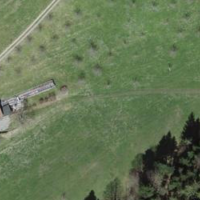
EUNIS habitat code: 52
Species observed at this site:
Prunella vulgaris